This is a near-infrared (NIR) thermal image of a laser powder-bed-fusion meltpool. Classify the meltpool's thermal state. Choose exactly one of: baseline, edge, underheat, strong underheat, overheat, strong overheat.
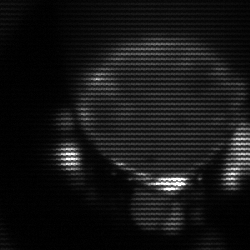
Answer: edge